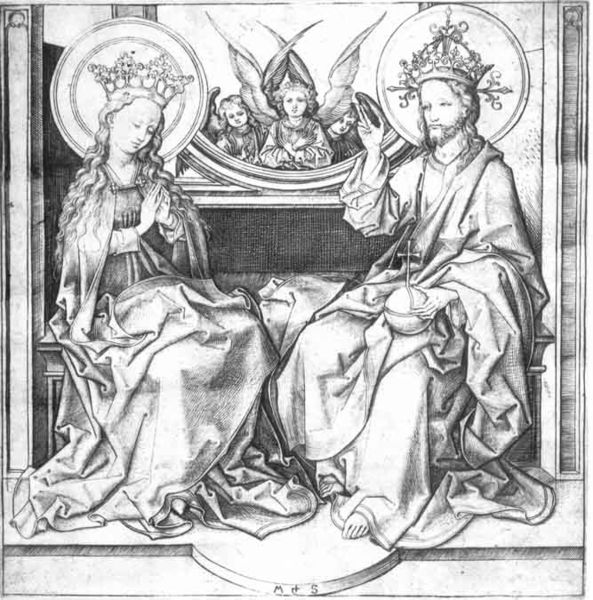
Titel: Christus segnet Maria
Künstler: Martin Schongauer
Standort: Karlsruhe
Institution: Staatliche Kunsthalle Karlsruhe
Schlagwörter: flügel, fuß, hand, mann, umhang, weiß, komposition, sitzen, fenster, frau, geste, grau, haar, kleid, schwarz, zeichnung, bart, falten, bild, hände, kirche, gewand, haare, gewänder, kind, mutter, krone, locken, renaissance, sanft, rund, engel, füße, holzschnitt, man, zuschauer, grafik, graphik, bank, kaiser, könig, thron, gefaltet, faltenwurf, barfuss, symetrie, kreuz, religion, druck, schwarzweiss, druckgrafik, radierung, stich, kugel, beten, gebet, heiligenschein, nimbus, christus, jesus, andacht, priester, segen, segnen, segnung, prinz, kruzifix, königin, heilige, heilig, maria, kupferstich, madonna, betend, putti, sohn, göttlich, himmelfahrt, josef, zepter, quadratisch, kronen, zeichung, weltkugel, andachtsbild, halo, segensgestus, thronen, keid, vignette, gnade, heilgenschein, reichsapfel, weltenkugel, gewnd, schongauer, martin schongauer, herrscherpaar, aureolen, mitelalter, chymische hochzeit, s, m, m+s, kreiznimbus, seraphin, segnum, seegnung, bettet, geistige und weltliche macht